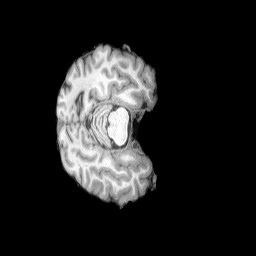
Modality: T1w
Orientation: axial
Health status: healthy